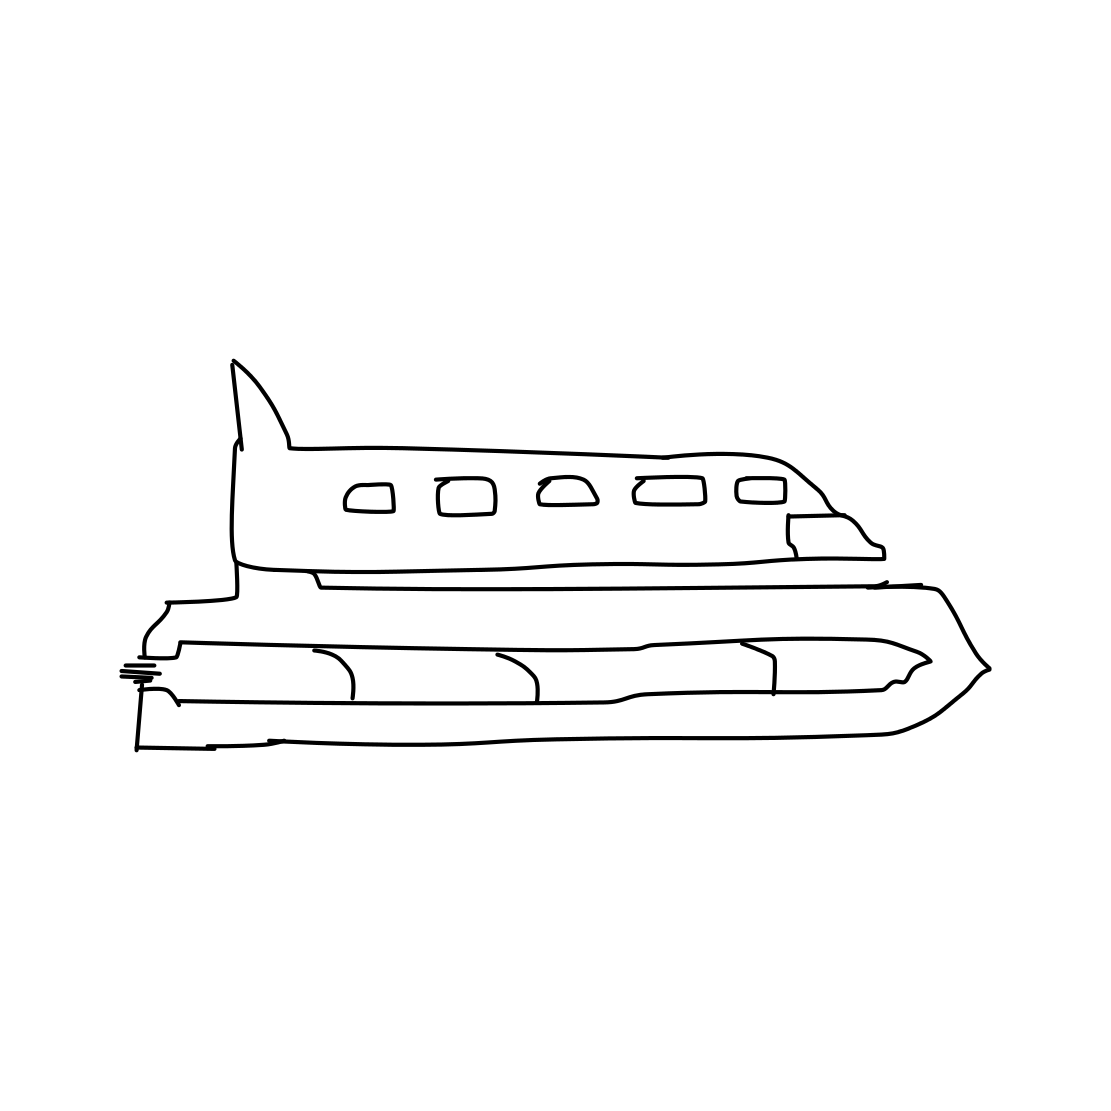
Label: space shuttle